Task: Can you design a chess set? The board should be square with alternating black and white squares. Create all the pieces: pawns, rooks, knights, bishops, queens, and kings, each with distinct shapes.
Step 215:
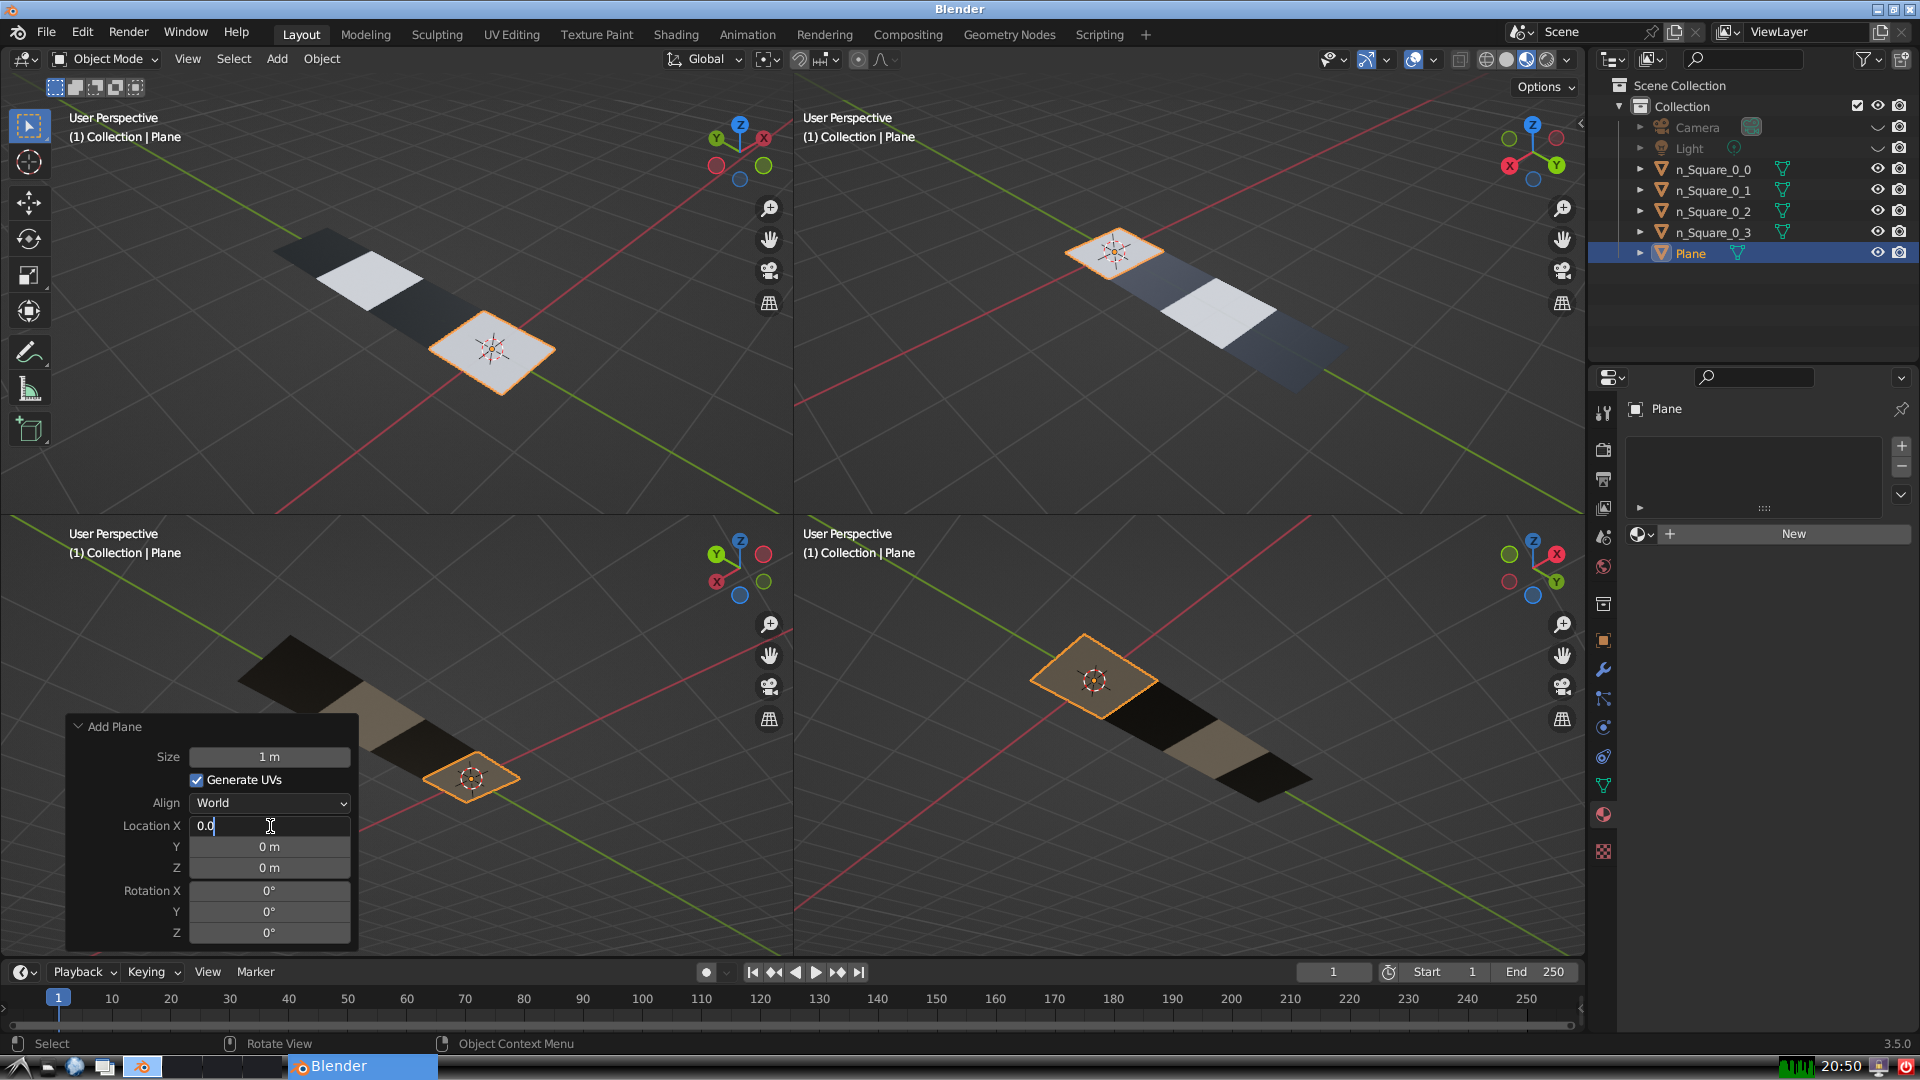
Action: {"key_press": ['Return']}